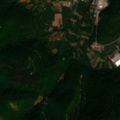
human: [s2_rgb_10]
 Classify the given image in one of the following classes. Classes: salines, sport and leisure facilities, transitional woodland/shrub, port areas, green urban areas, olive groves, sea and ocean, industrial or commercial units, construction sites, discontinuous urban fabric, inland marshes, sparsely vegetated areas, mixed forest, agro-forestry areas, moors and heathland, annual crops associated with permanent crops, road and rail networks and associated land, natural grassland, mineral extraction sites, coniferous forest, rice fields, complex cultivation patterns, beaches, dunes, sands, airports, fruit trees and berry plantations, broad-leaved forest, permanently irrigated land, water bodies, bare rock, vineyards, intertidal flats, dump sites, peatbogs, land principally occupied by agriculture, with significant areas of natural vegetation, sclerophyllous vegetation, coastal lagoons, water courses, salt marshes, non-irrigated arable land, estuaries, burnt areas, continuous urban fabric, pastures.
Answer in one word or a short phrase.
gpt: discontinuous urban fabric, land principally occupied by agriculture, with significant areas of natural vegetation, broad-leaved forest